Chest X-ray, AP view. Patient: 21 years old, sex M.
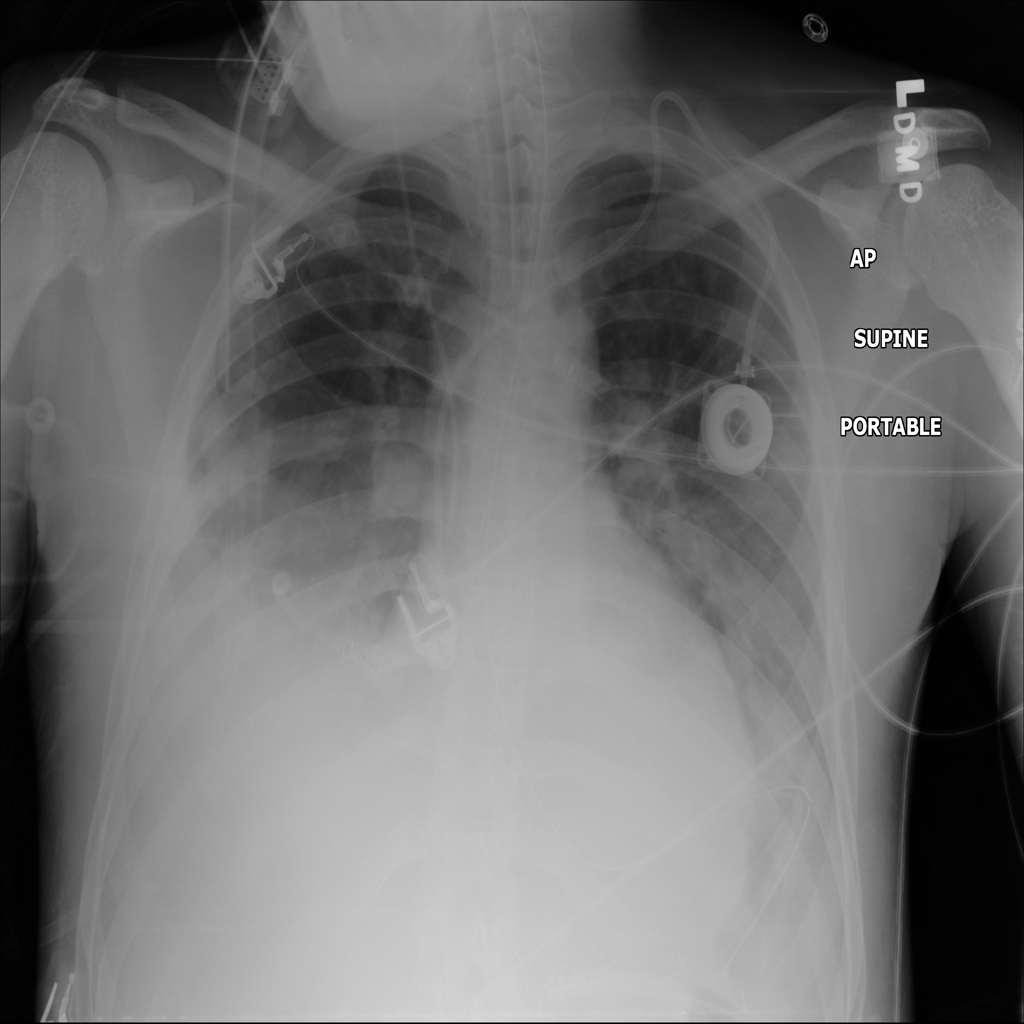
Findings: Infiltration